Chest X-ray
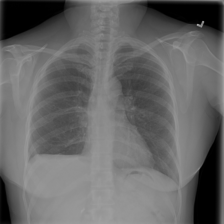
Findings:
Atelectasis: negative
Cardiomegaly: negative
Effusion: negative
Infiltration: negative
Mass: negative
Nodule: negative
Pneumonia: negative
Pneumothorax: negative
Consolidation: negative
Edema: negative
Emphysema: negative
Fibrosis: negative
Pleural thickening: negative
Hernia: negative